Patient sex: M
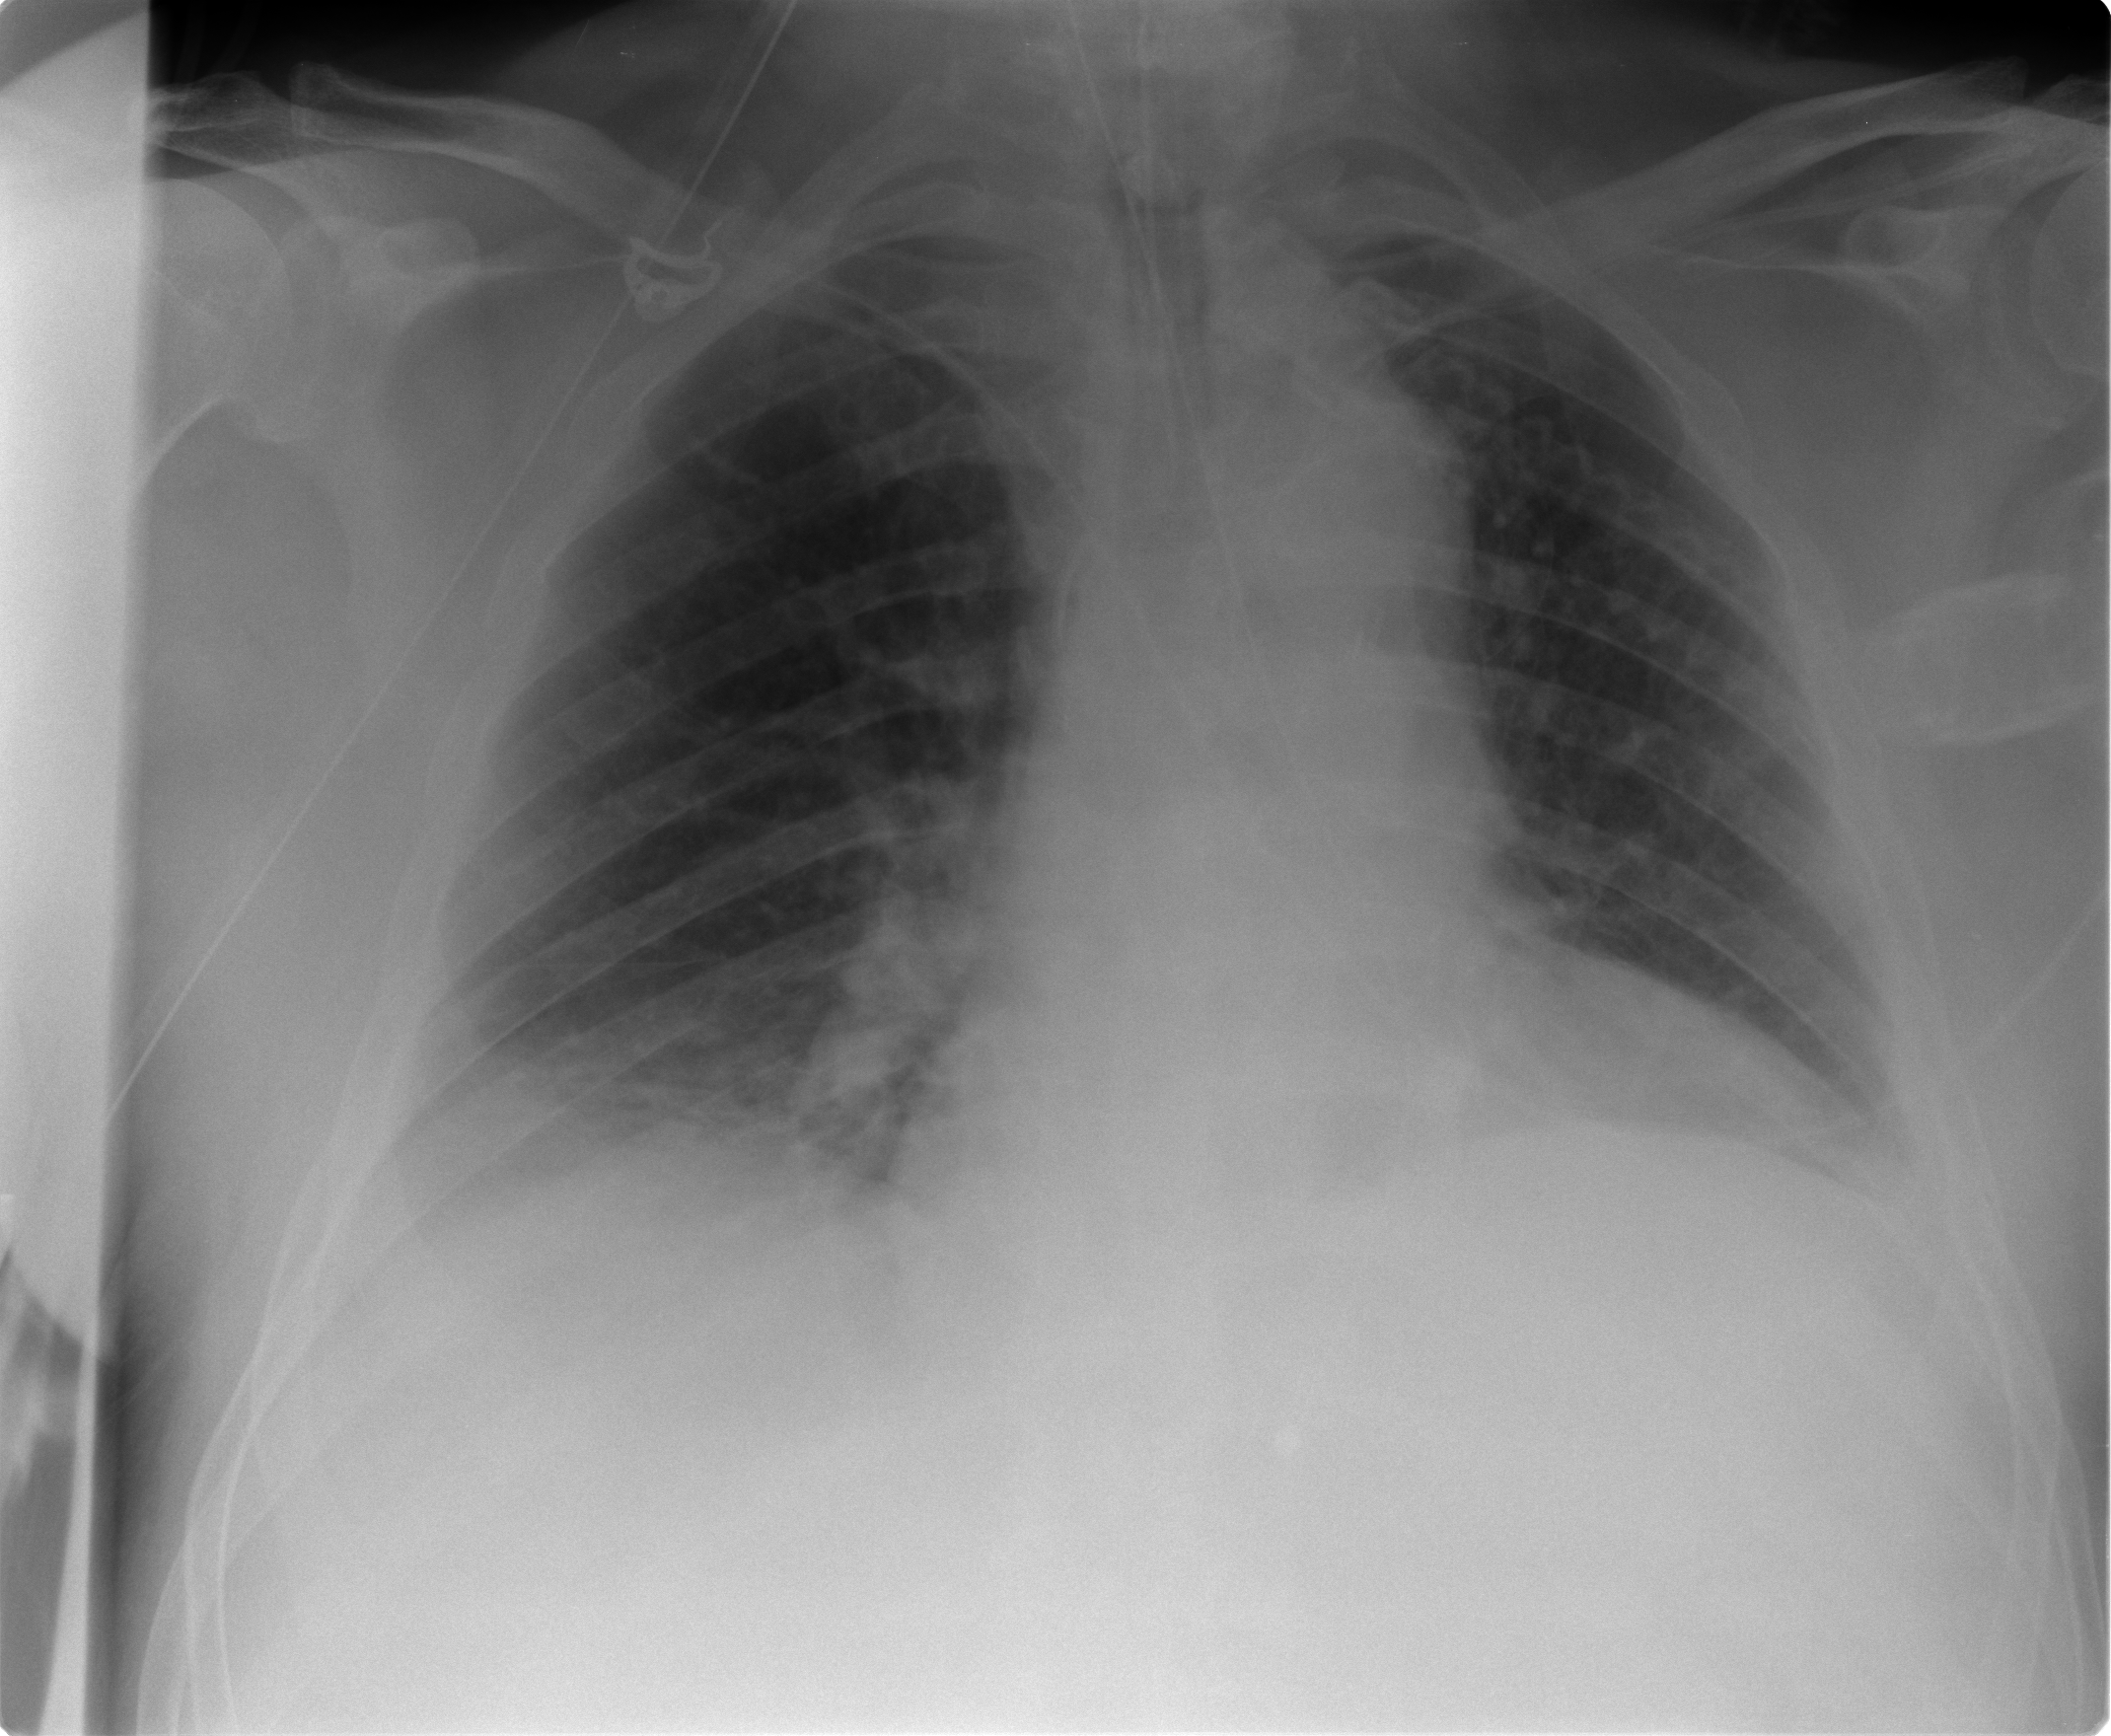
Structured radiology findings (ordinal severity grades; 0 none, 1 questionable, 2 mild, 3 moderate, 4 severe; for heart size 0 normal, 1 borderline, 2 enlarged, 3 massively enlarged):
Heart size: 0
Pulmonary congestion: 0
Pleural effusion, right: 2
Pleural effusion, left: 2
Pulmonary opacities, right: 0
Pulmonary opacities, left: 0
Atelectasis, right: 2
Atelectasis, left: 2